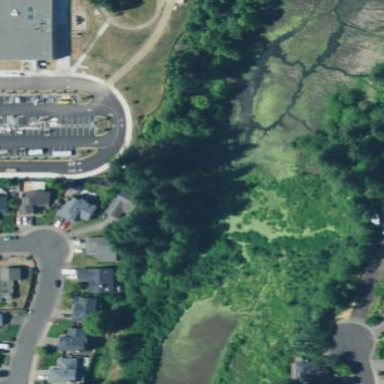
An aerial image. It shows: Marshy wetland area.